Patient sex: F
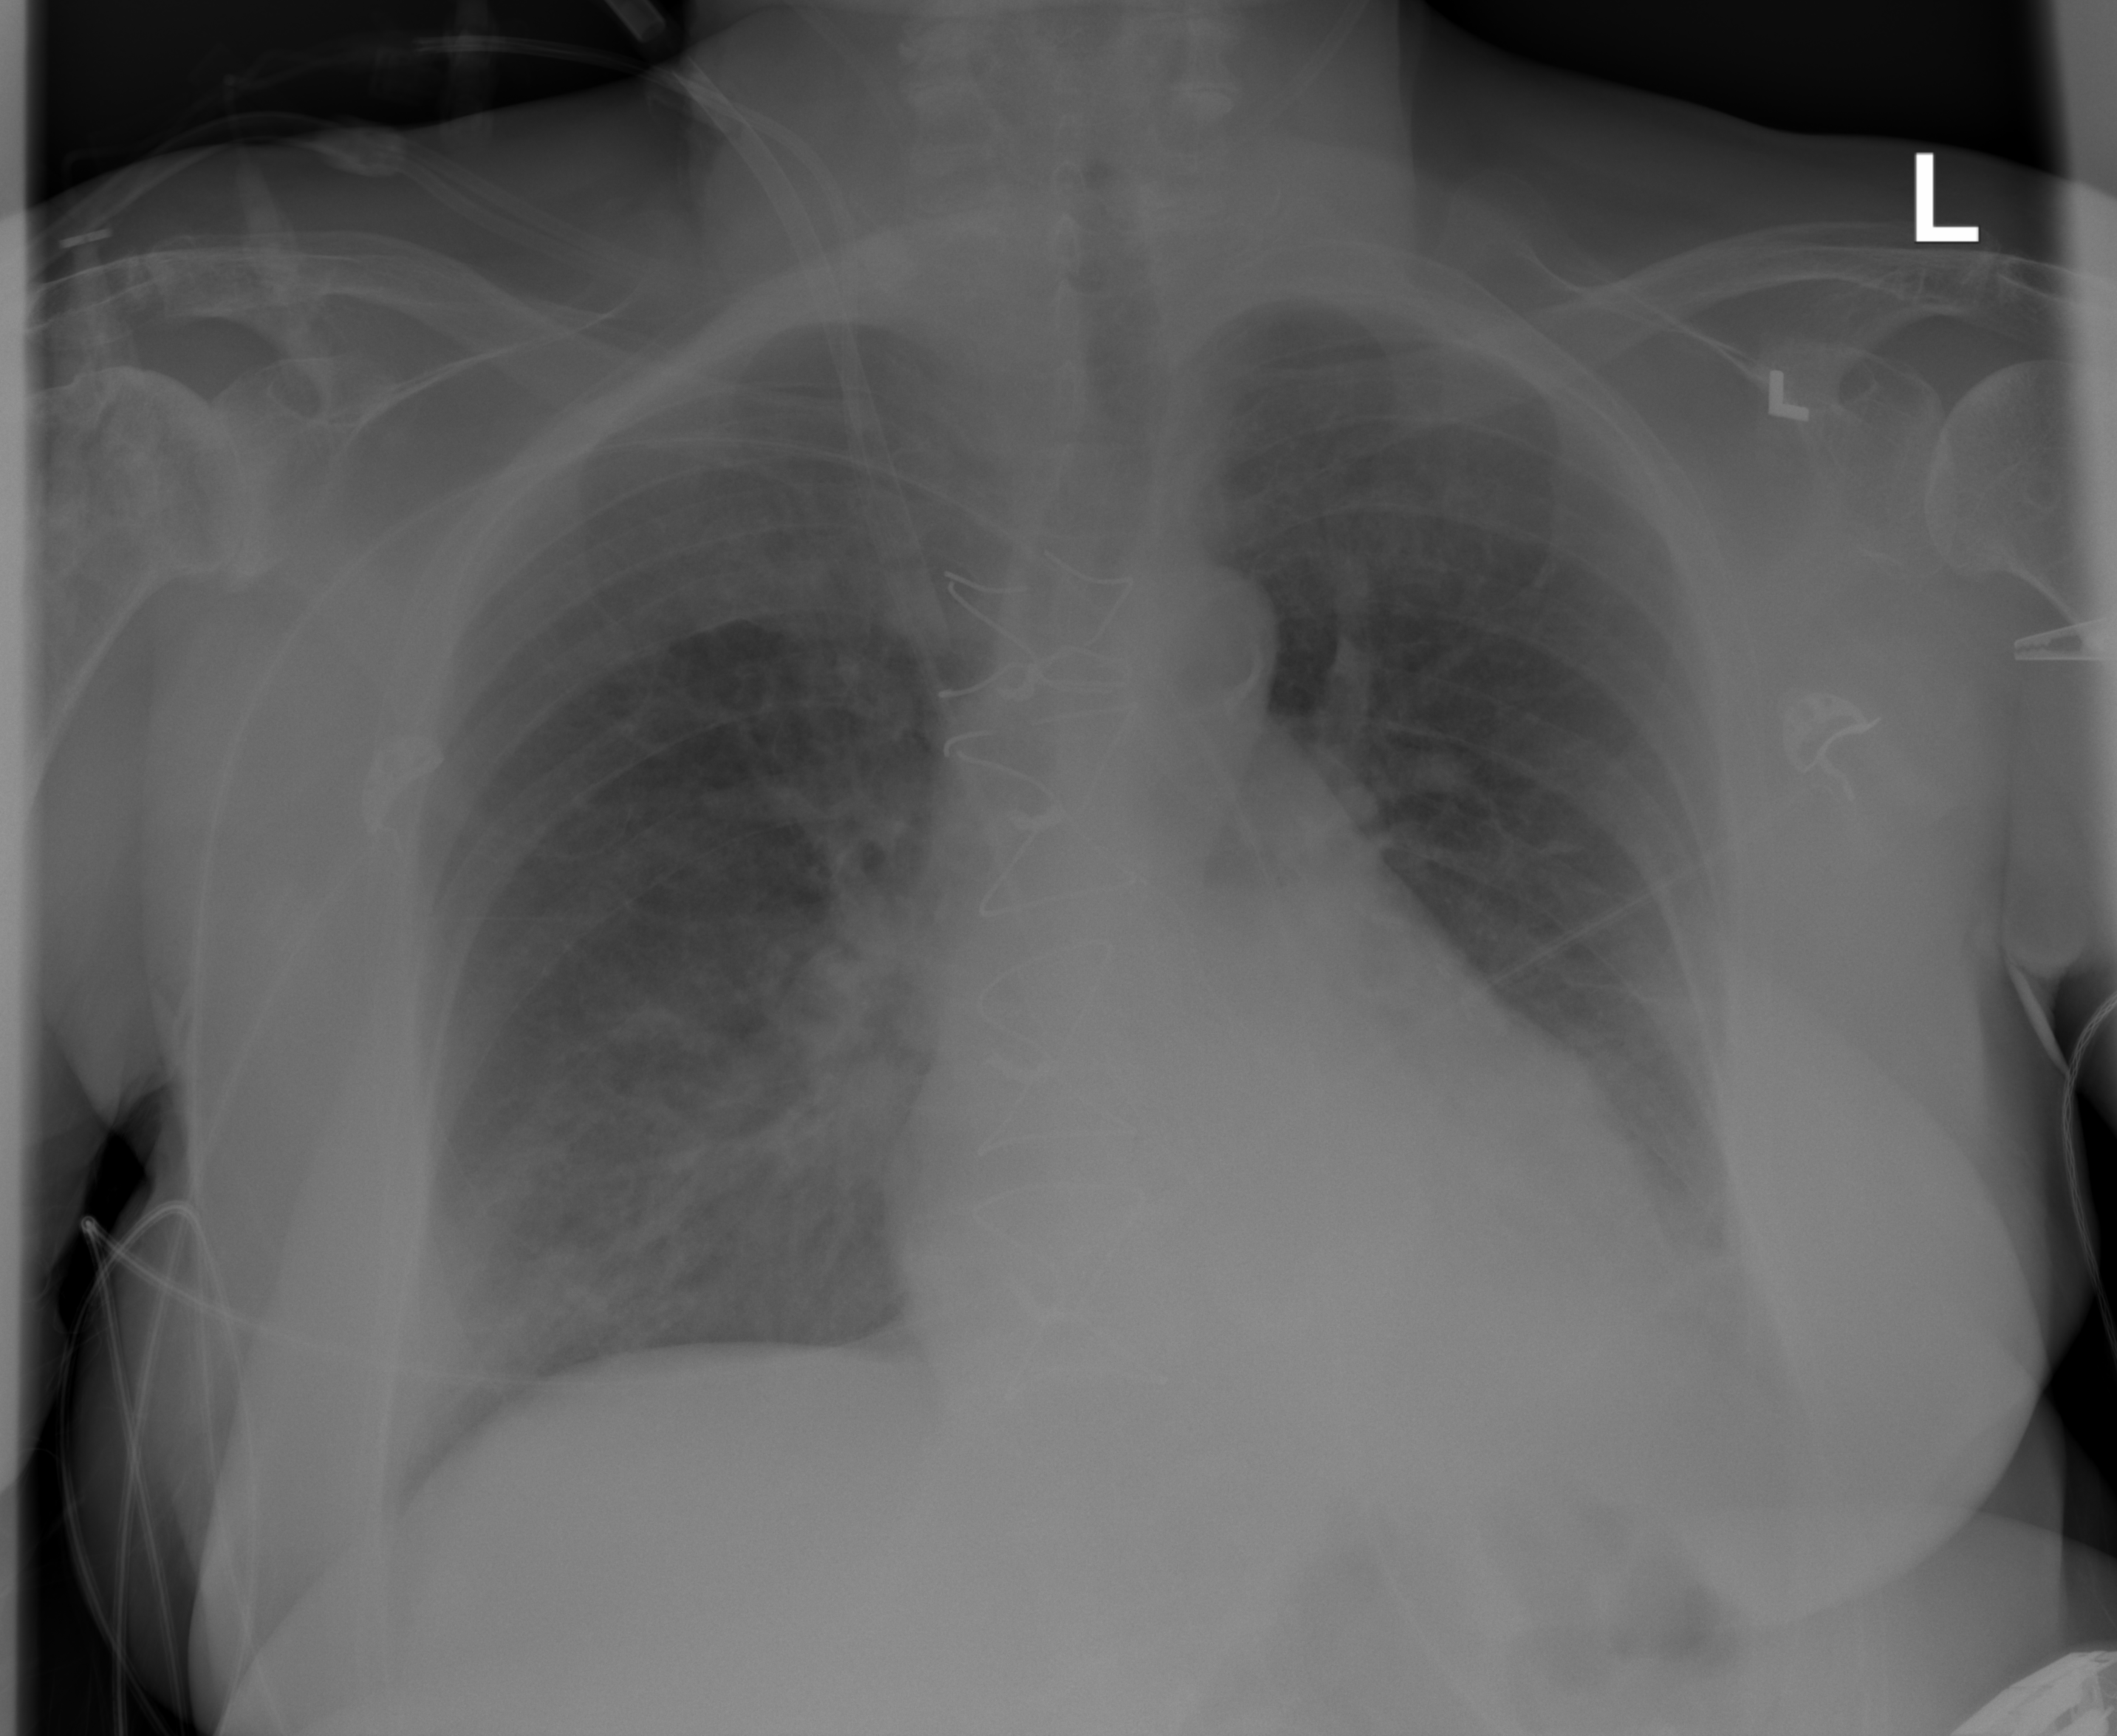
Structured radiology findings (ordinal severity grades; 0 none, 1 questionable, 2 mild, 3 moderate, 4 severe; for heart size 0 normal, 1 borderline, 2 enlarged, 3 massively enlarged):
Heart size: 0
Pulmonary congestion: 2
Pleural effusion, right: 0
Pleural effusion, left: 0
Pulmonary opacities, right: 2
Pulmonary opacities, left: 0
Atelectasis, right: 0
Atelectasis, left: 0